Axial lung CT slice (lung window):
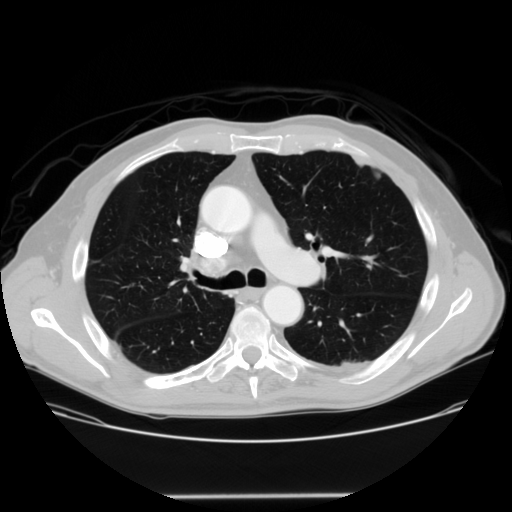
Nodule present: no